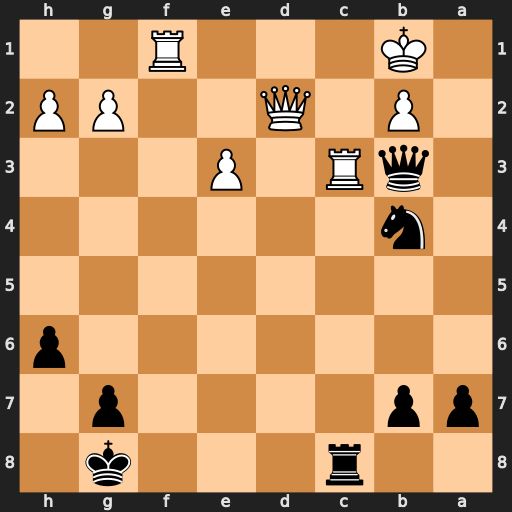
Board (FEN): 2r3k1/pp4p1/7p/8/1n6/1qR1P3/1P1Q2PP/1K3R2
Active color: b
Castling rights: -
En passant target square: -
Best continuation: Qa2+ Kc1 Qa1#